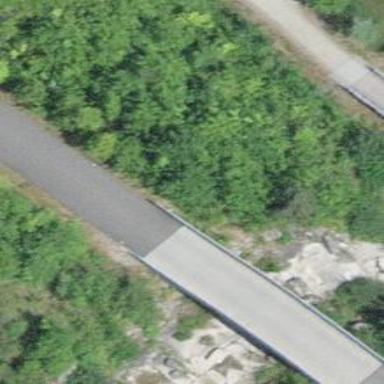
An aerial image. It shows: Concrete cycleway bridge.